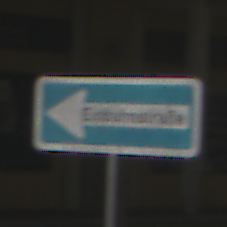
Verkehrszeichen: EinbahnstrasseLinksweisend
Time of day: MorningAfternoon
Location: Outdoor (Urban)
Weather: PartlyCloudy
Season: NotSpecified
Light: Natural